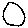
Label: circle